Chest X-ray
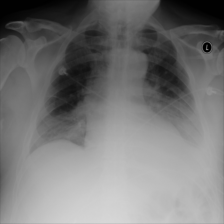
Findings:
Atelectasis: negative
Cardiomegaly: negative
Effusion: positive
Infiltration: negative
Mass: negative
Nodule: negative
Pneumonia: negative
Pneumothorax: negative
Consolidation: negative
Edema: negative
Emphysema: negative
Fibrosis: negative
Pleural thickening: negative
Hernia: negative